Field crop: maize
Growth stage: 1
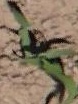
Species: maize